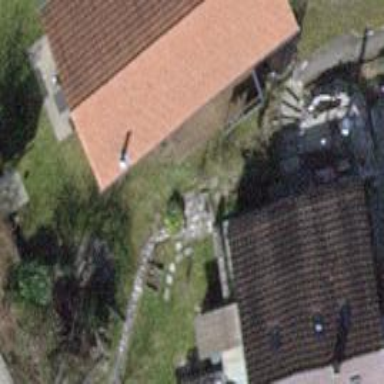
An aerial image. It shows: Detached building with gabled roof.